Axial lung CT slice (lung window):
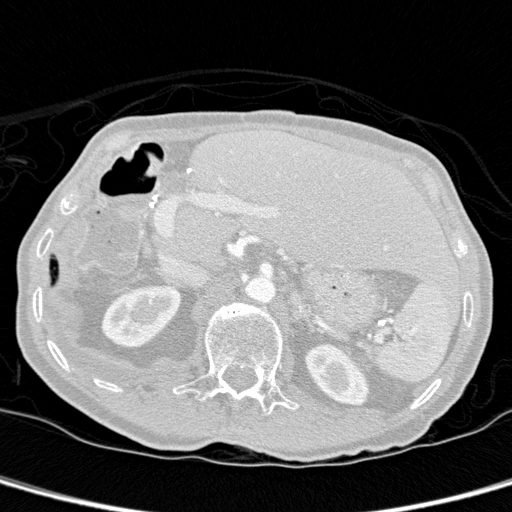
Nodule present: no